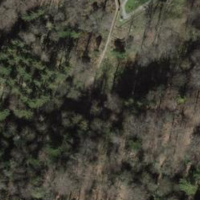
EUNIS habitat code: 41
Species observed at this site:
Cirsium vulgare
Circaea lutetiana